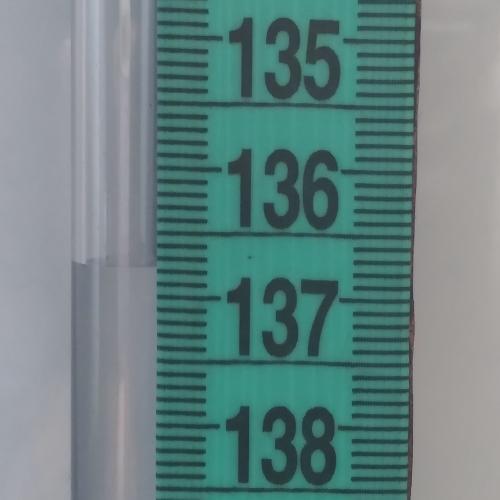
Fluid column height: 136.8 cm